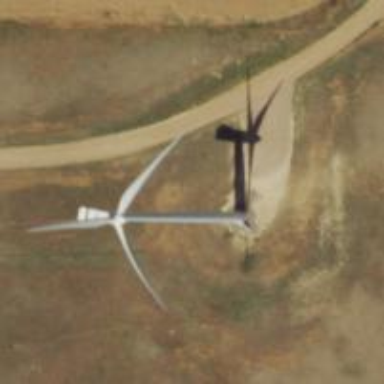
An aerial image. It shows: Wind generator powered by wind. The generator type is horizontal axis and it uses wind turbines.